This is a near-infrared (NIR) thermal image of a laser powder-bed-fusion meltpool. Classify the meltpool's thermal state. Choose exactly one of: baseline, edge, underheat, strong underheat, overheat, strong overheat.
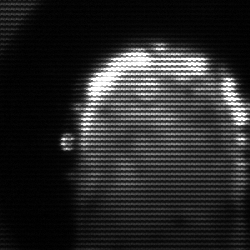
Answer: baseline